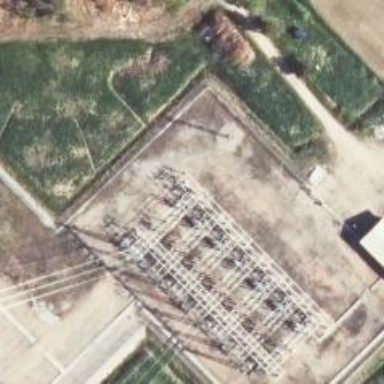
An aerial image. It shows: Power tower.